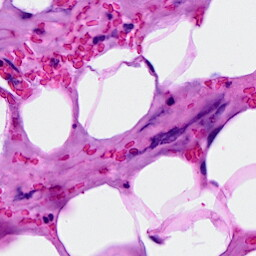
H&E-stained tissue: Breast